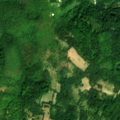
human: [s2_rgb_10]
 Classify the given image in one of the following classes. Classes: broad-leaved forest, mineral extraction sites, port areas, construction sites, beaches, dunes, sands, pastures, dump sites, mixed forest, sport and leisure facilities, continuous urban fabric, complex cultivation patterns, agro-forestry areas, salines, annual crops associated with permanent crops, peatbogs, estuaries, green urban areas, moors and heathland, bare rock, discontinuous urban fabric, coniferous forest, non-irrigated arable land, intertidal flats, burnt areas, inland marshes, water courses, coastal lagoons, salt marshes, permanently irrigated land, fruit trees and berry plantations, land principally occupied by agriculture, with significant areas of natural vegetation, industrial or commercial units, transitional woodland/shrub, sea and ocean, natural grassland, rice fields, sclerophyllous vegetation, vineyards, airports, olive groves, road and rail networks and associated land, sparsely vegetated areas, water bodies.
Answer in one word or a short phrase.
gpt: complex cultivation patterns, land principally occupied by agriculture, with significant areas of natural vegetation, broad-leaved forest, transitional woodland/shrub